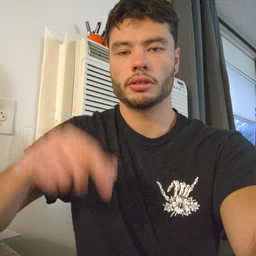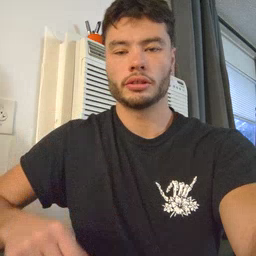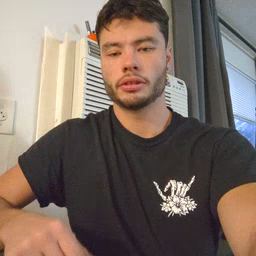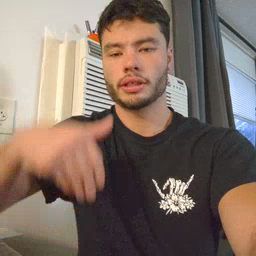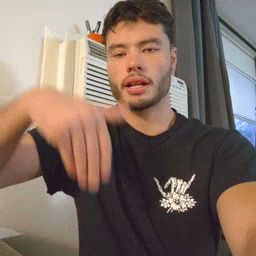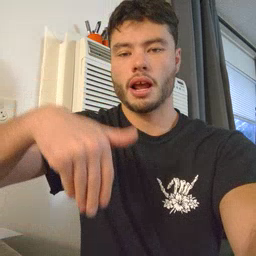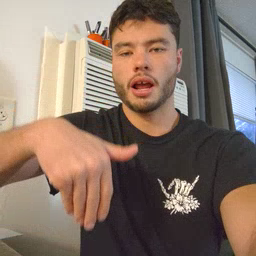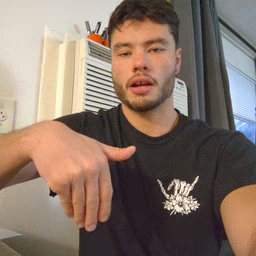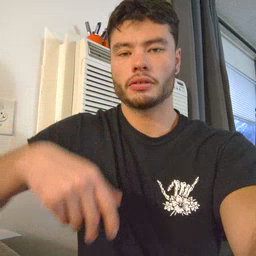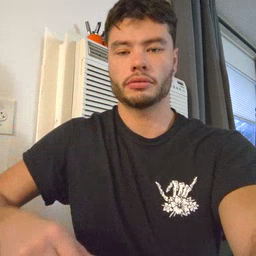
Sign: night